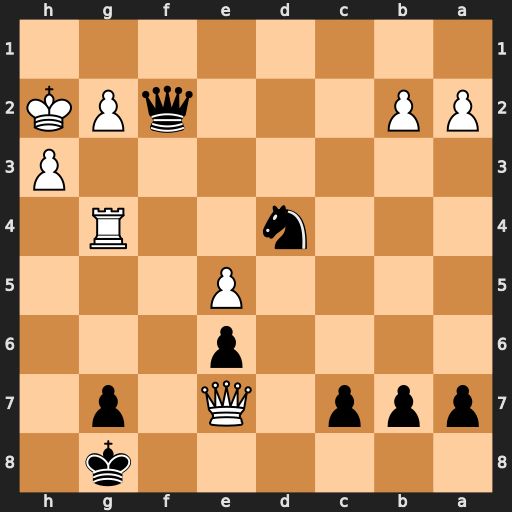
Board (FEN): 6k1/ppp1Q1p1/4p3/4P3/3n2R1/7P/PP3qPK/8
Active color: b
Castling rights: -
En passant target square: -
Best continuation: Nf3+ Kh1 Qe1#